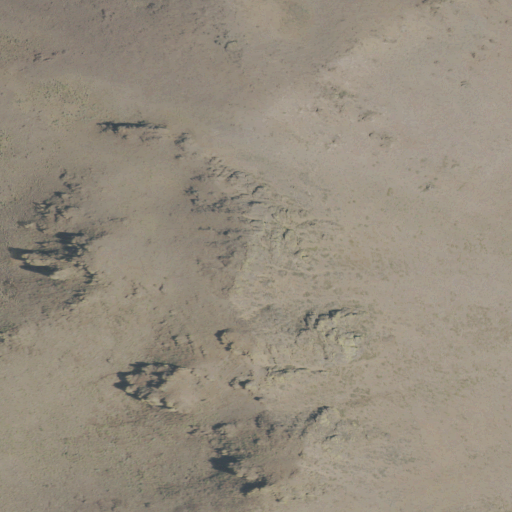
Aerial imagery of mountain in Oregon named The Peaks containing shrub and grassland